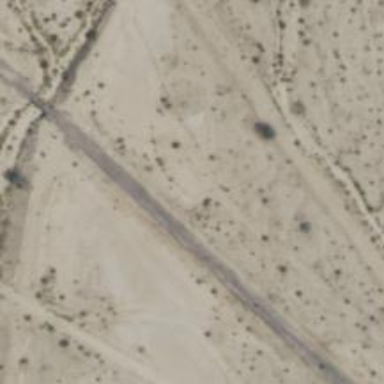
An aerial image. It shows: Abandoned railway.